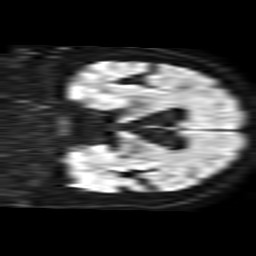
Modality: TRACE
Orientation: coronal
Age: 64
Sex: male
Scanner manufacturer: philips
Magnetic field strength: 1.5 T
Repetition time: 3.516 s
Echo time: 0.07117 s